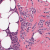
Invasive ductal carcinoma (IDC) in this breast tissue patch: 1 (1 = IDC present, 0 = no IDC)